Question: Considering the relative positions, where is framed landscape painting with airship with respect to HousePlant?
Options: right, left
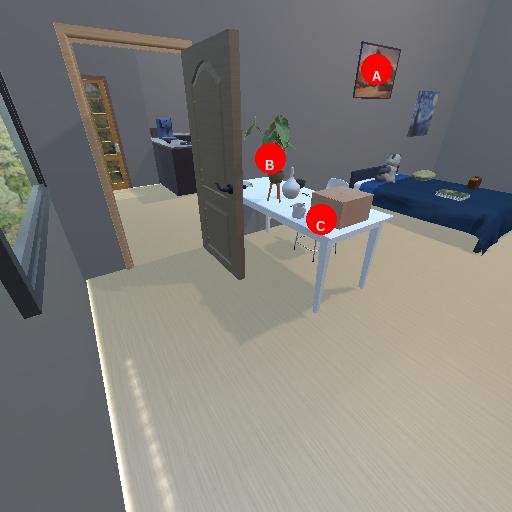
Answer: right